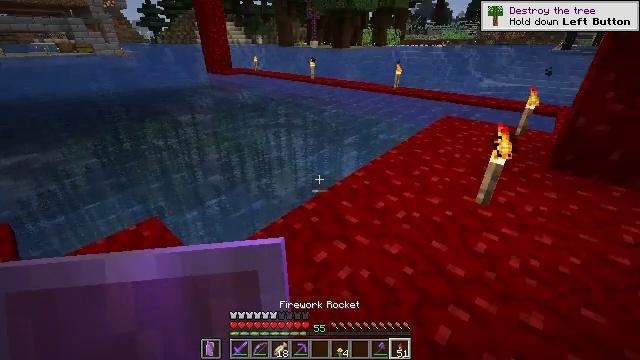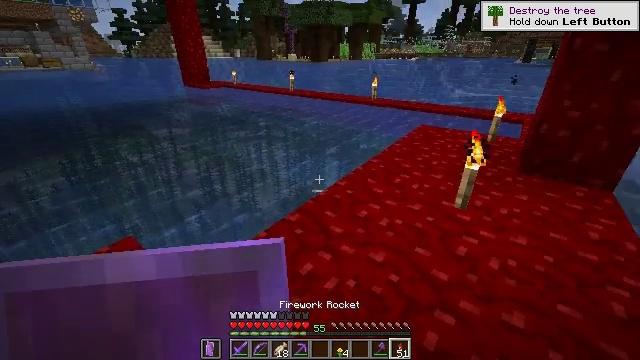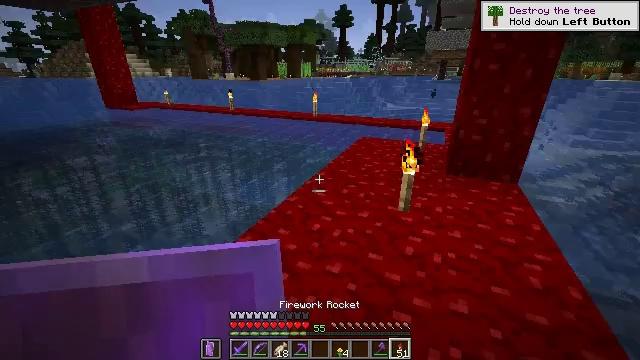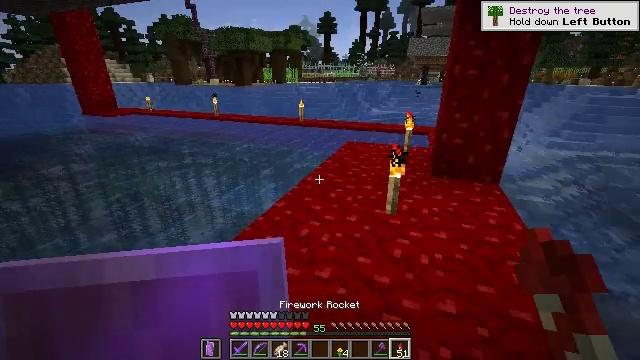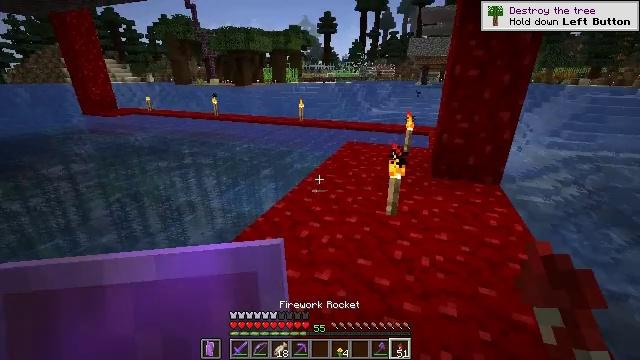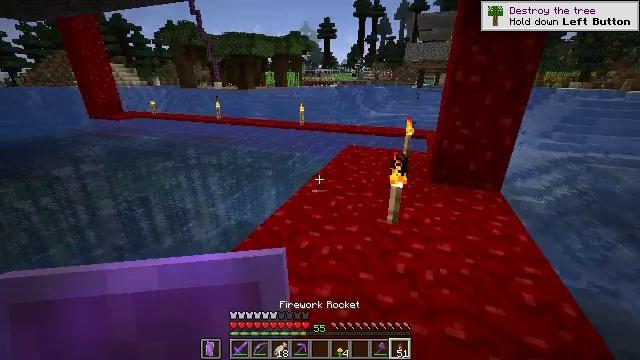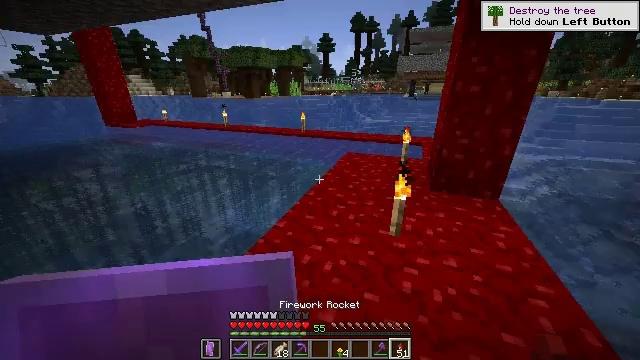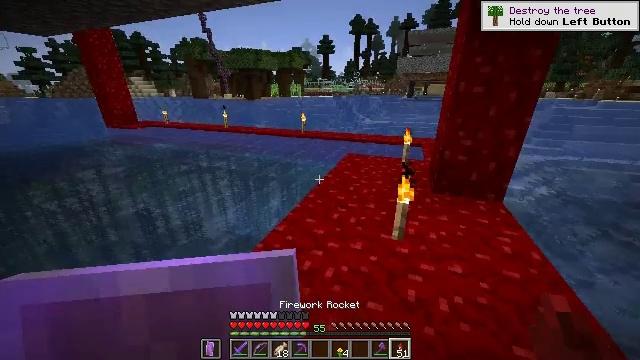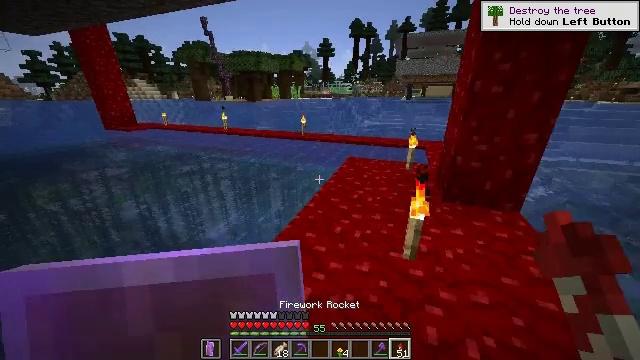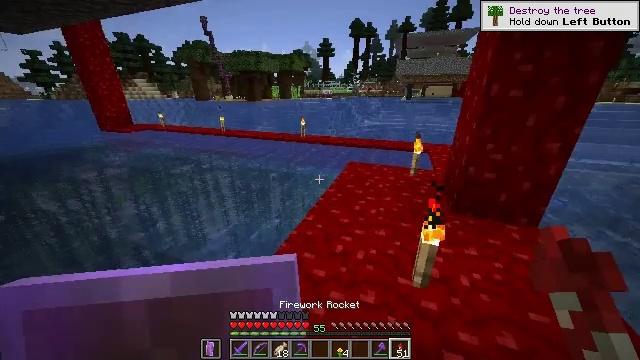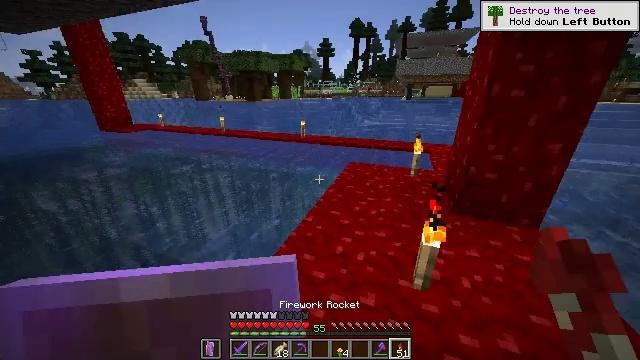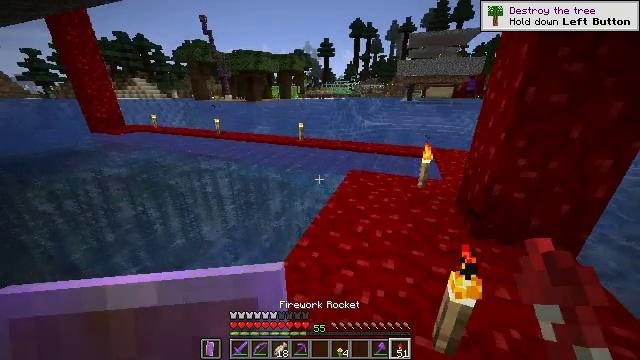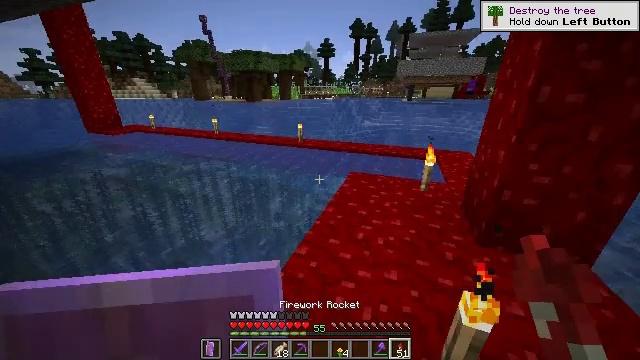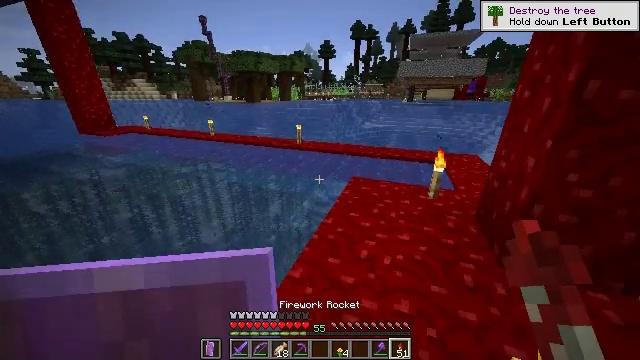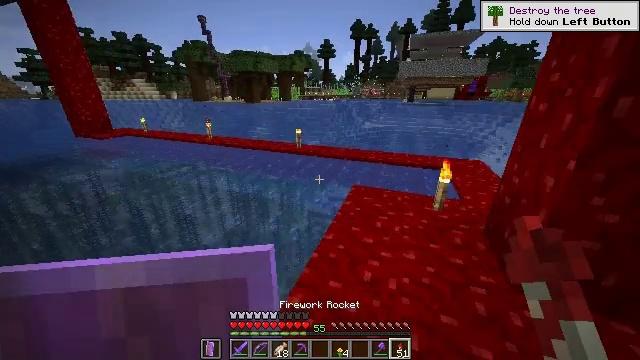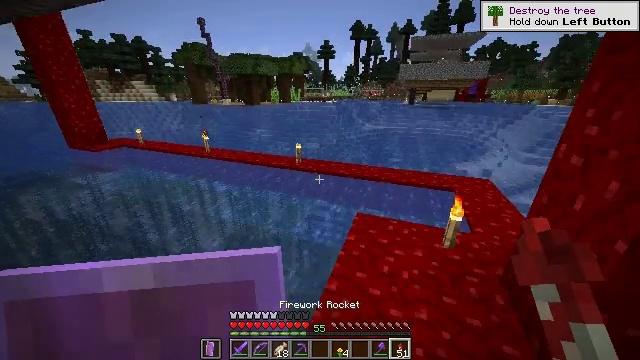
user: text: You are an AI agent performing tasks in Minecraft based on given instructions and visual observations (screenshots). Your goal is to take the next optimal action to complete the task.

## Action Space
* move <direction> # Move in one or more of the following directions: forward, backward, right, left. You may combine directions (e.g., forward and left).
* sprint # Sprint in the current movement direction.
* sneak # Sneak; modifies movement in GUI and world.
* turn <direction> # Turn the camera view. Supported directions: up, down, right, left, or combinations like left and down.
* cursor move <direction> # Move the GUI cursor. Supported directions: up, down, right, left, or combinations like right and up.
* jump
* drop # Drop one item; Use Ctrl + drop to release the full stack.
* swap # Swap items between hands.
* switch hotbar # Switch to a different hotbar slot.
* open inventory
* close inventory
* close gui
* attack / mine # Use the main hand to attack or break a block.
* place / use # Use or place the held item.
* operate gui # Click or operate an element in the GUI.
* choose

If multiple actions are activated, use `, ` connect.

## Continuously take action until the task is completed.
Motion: motion action
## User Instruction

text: Dismantle the sticky piston for reuse.
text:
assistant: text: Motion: turn right and up
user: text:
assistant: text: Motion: turn right and up
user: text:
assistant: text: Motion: sprint, turn right and up
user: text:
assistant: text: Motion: move forward, sprint
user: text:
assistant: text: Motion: move forward, sprint
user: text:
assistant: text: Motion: move forward, sprint
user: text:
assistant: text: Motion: move forward, sprint
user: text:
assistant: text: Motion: move forward, sprint
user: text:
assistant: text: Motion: move forward, sprint
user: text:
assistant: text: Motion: move forward, sprint
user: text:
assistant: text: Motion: move forward, sprint
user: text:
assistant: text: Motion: move forward, sprint
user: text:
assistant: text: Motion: move forward, sprint
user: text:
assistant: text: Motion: move forward, sprint, jump
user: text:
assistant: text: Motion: move forward, sprint, jump
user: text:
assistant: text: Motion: move forward, sprint, turn right and up, jump
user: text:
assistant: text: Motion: move forward, sprint, turn right and up, jump
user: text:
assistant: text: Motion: move forward, sprint, jump
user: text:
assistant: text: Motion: move forward, sprint, turn up
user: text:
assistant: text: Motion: move forward, sprint, turn left and up
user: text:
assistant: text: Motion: move forward, sprint, turn left and up, jump
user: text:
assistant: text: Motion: move forward, sprint, use / place, jump
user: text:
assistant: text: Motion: move forward, sprint, use / place, jump
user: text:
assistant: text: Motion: move forward, sprint, use / place, jump
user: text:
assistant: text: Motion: move forward, sprint, turn up, jump
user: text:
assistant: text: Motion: move forward, sprint, turn left and up, jump
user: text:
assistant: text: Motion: move forward, sprint, turn left and up, jump
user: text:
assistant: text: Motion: move forward, sprint, jump
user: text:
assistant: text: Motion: move forward, sprint, turn left and up, jump
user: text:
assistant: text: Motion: move forward, sprint, turn left and up, jump